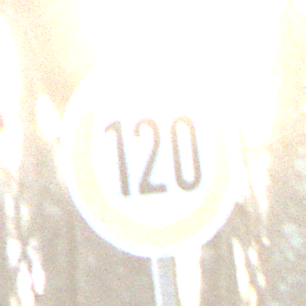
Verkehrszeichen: Geschwindigkeit120
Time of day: SunriseSunset
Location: Outdoor (Nature)
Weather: Clear
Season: Winter
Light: Natural